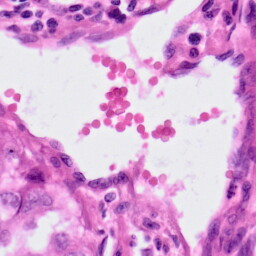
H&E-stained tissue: Lung